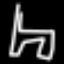
Label: chair